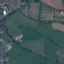
Land use / land cover: Pasture